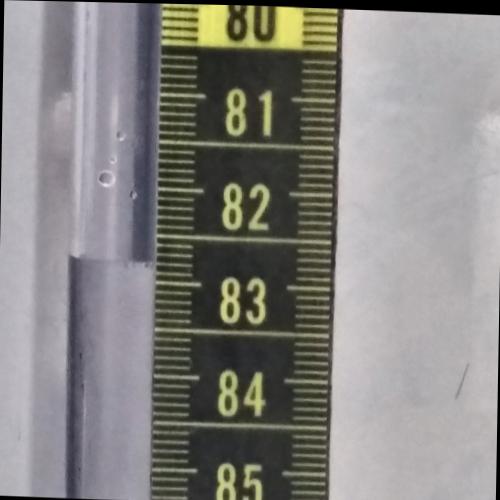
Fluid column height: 82.8 cm